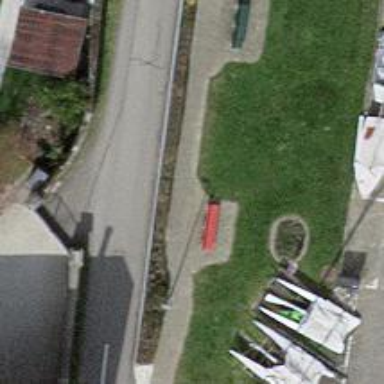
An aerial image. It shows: Bench for seating.